Question: I'm having difficulty applying 'XLPagerTabStrip', it's not about the coding itself, but on your screen organization, a few days ago I've been researching but I just circled, used this framework before, I had no difficulties since the code in my application used the full screen, but with the launch of iPhone X had to change the view mode of the app and with that I could not make 'XLPagerTabStrip' respect the constraints of the "safe area" as you can see in the image below

I would like to know how to force this limit, since I've tried almost everything.
proper even making a new separate project just to test this problem has remained.
I figured that it was some error in my code then re-created but the problem remained.
thanks in advance
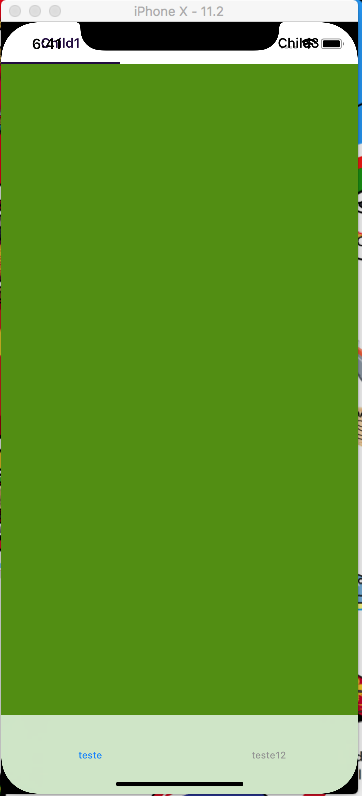
Answer: I had the exact same problem.
I managed to make it work when I added a collection view inside my storyboard, assigned it to ButtonBarView class and connect it to VC's buttonBarView. That way I was able to set the size and other constraints and now it works like I want.
Refer to this post <URL> to see the exact process.